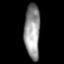
Tissue: prostate
Cell type: T cells
Senescence score: 0.2588
Nuclear area (px): 850
Mean DAPI intensity: 147.005